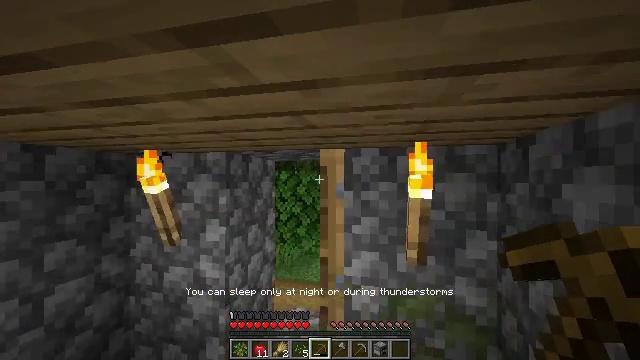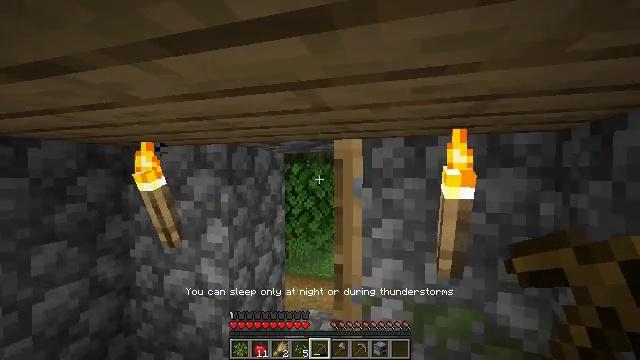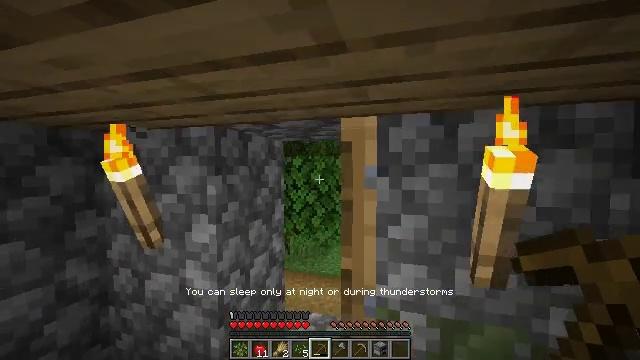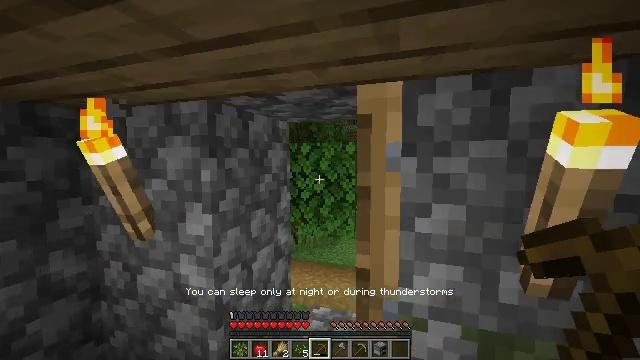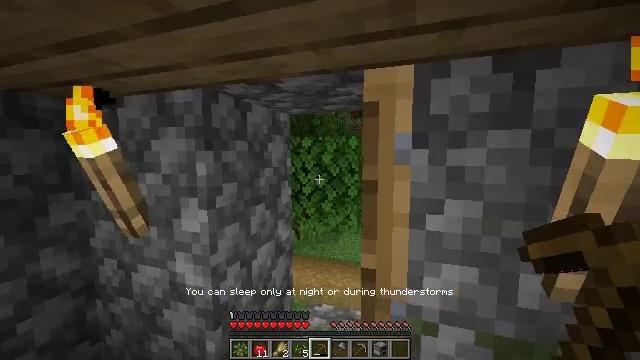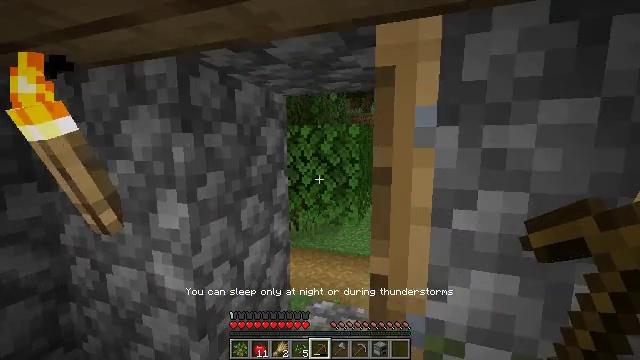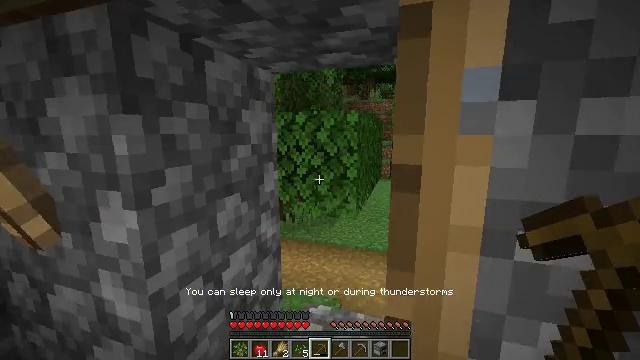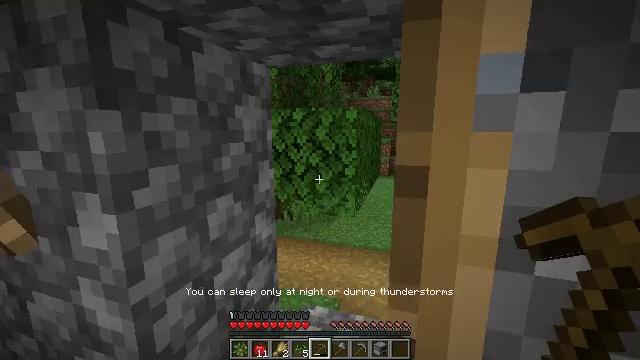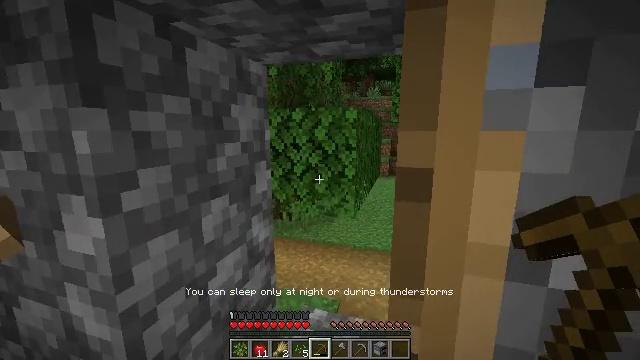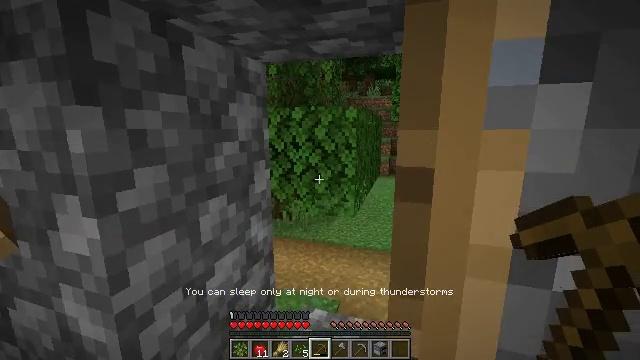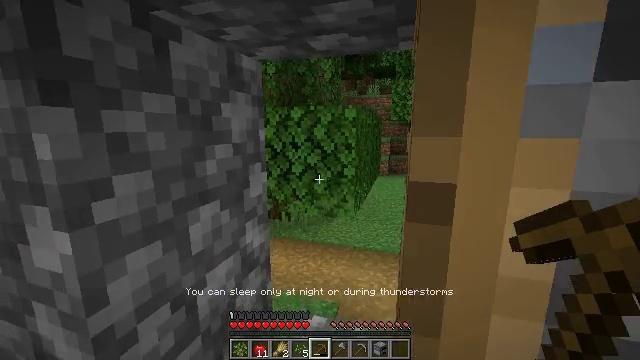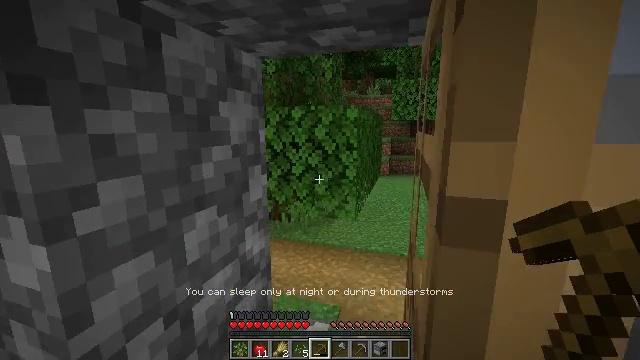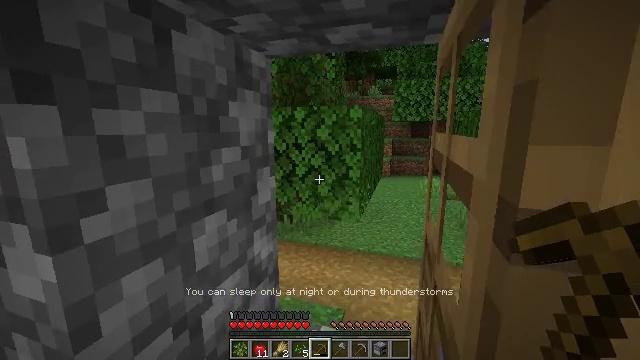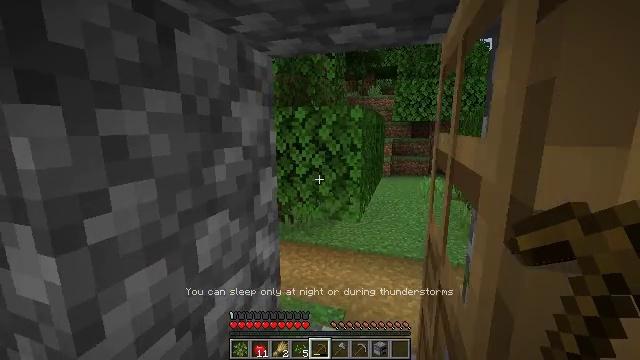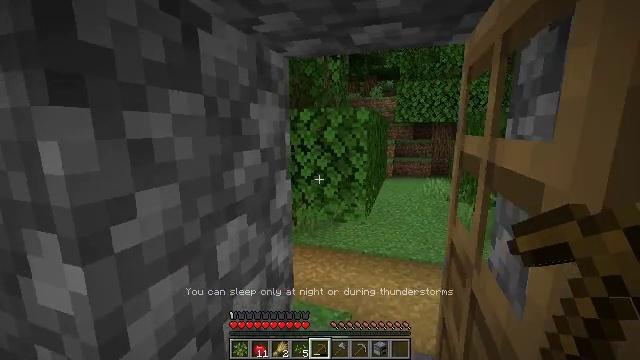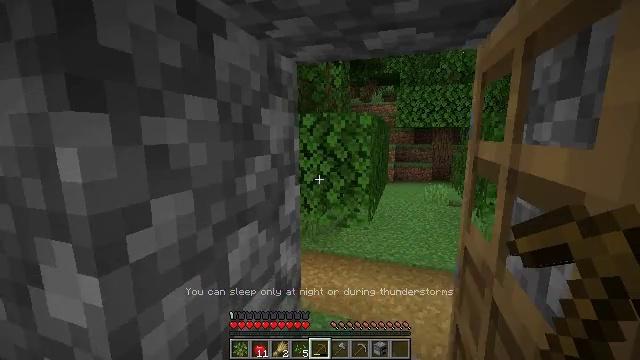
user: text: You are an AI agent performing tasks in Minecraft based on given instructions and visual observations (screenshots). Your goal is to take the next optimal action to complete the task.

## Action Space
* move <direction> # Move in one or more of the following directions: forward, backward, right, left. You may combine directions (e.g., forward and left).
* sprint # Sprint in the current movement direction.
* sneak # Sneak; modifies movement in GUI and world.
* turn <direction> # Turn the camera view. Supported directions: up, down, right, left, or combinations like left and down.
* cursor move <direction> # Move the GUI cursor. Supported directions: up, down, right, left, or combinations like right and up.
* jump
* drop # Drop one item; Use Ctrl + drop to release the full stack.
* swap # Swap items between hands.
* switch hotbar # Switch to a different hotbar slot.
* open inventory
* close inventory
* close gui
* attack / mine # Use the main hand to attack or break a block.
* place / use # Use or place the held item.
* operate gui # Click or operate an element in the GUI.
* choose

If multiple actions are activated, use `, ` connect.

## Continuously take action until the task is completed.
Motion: motion action
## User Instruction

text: Dig the grass path to transform it.
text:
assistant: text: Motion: move forward, turn left and down
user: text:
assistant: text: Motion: move forward, turn down
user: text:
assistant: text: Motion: move forward, turn left and down
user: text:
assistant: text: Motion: move forward, turn down
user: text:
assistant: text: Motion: move forward, turn down
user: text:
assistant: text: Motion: turn down
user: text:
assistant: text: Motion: no_op
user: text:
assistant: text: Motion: no_op
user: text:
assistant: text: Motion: no_op
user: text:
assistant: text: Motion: move forward
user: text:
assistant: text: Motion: move forward
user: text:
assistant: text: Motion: move forward
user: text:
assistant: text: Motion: move forward
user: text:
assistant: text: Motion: move forward
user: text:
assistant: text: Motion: move forward, turn up
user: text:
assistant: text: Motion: move forward
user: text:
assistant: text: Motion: move forward
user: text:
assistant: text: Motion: move forward, turn right
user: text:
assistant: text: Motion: move forward, turn right
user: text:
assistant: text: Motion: move forward, turn right and up
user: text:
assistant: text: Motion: move forward, turn right
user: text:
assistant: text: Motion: move forward
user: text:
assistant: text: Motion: move forward
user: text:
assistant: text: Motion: move forward
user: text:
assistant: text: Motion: move forward
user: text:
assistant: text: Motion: move forward, turn right and down
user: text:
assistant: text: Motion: move forward, turn right and down
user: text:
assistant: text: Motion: move forward, turn right and down
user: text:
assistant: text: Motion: move forward, turn right and down
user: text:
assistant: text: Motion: move forward, turn down